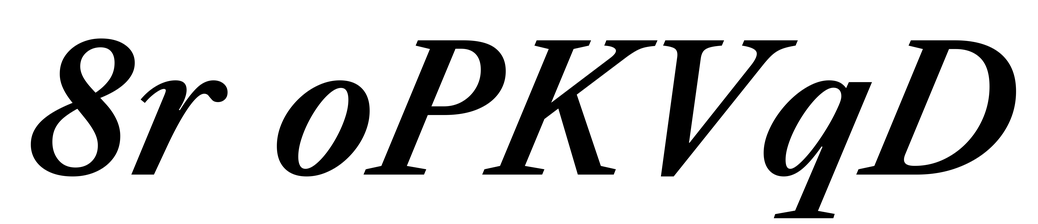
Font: LibreCaslonText-Italic_SemiBold_Italic